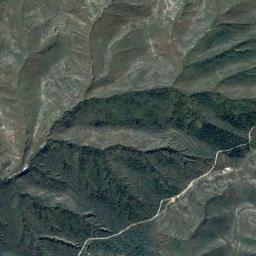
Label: mountain